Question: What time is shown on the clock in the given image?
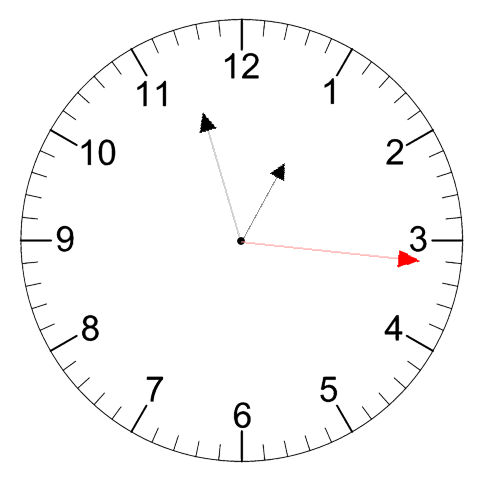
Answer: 12:57:16